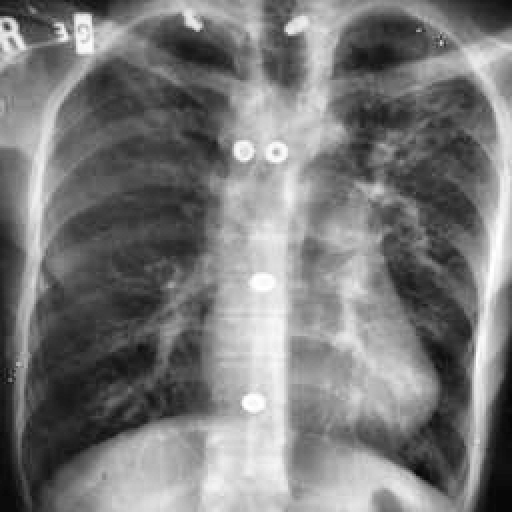
Finding: TUBERCULOSIS